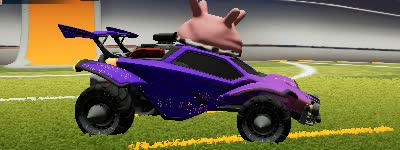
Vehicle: octane